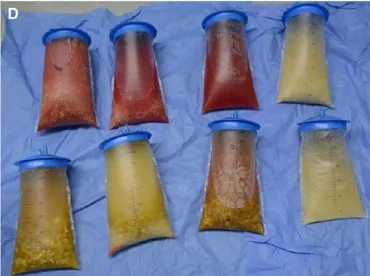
Preoperative and postoperative comparison. (D) The hydatid cyst fluid were removed during the operation.
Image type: medical_photograph (other_medical_photograph)